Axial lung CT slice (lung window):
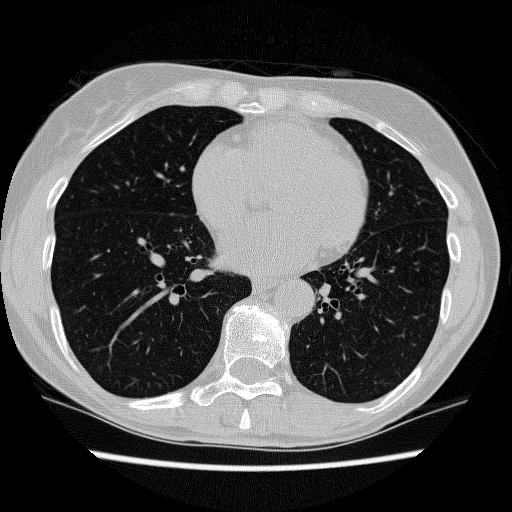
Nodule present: no